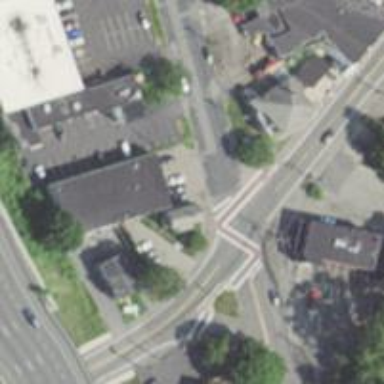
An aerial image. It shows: Stop road.